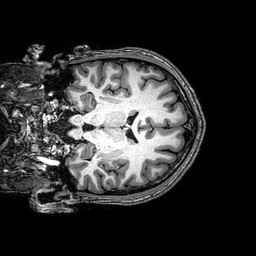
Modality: T1w
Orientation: coronal
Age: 23
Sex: male
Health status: healthy
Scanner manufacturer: philips
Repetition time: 0.008196 s
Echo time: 0.00374 s